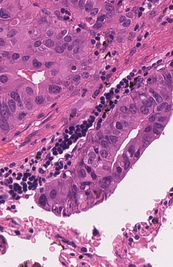
Tumor epithelial tissue: yes
Tumor-associated stroma tissue: yes
Normal tissue: no